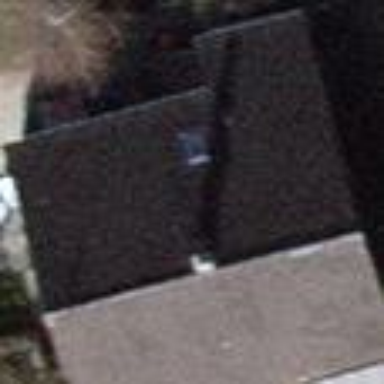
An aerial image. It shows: Gabled roof house.